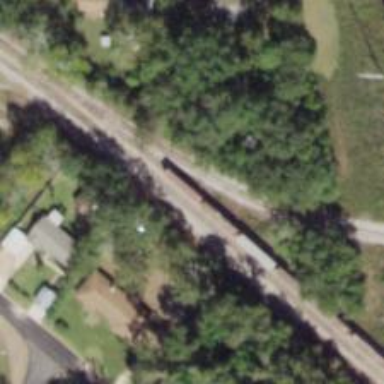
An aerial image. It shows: Railway siding with rails.